Question: Consider this problem:
There's a square grid defined, each tile being either passable (1) or impassable (0).
At first, we have a simply connected space in the grid with an impassable border, like this:

We then start placing impassable obstacles of various dimensions (e.g. 1x1, 2x2,..) into the passable space. After each obstacle is placed, we need to test whether the remaining passable space is still connected (i.e. make sure we didn't split the passable space in two or more disconnected spaces). Tiles are connected diagonally, too.
The point is that after every obstacle placement, every remaining passable tile has a path that connects it to EVERY other remaining passable tile.
I'm aware of the possibility of searching for paths between possibly disconnected points, but I'm afraid that might be too inefficient. What I'm interested in is doing this testing as fast as possible.
Thanks for any help!
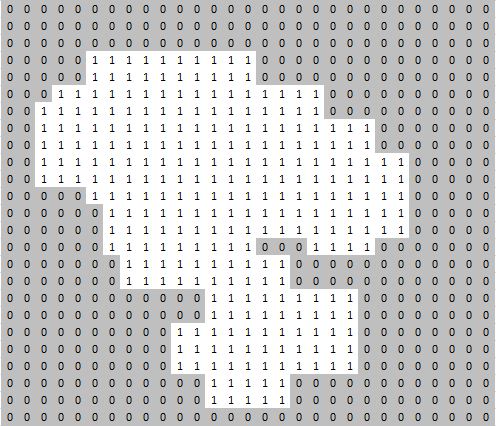
Answer: Implement a flood fill algorithm. As a side effect of performing the fill, count the number of squares filled. After placing your obstacles perform another flood fill starting from any open square and compare the number of filled squares to the original number minus the number of squares placed as obstacles. If they are not the same, you have disconnected regions.